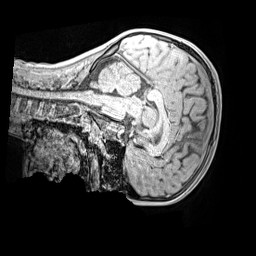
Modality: MP2RAGE
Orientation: sagittal
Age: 10
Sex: male
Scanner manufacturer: siemens
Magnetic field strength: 3 T
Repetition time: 4 s
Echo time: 0.00299 s